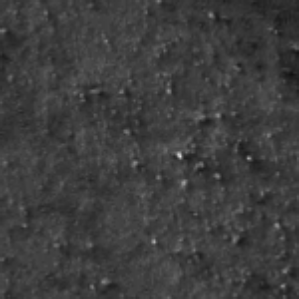
Label: frost